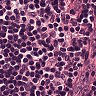
Metastatic tissue present: no